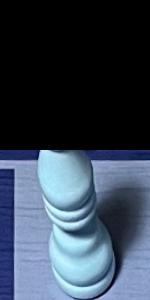
Label: Bishop_White